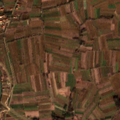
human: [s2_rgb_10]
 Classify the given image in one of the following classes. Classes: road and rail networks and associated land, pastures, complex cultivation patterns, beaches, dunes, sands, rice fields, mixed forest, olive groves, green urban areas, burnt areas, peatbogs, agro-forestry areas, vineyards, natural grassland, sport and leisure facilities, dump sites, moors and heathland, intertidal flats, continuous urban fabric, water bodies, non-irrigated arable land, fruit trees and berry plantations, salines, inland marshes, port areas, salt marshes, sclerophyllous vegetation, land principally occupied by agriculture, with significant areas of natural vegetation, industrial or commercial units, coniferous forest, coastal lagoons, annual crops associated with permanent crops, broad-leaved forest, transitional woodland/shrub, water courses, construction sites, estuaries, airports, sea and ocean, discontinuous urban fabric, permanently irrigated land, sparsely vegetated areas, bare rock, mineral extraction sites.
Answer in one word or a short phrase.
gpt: discontinuous urban fabric, non-irrigated arable land, land principally occupied by agriculture, with significant areas of natural vegetation, water courses